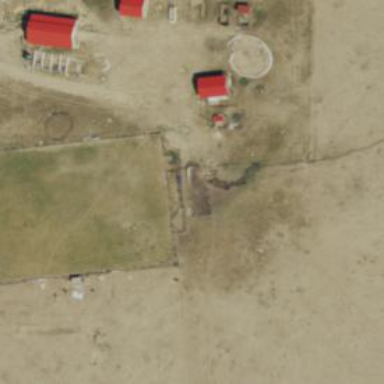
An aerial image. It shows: Unpaved equestrian pitch enclosed by fence.